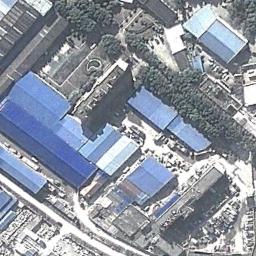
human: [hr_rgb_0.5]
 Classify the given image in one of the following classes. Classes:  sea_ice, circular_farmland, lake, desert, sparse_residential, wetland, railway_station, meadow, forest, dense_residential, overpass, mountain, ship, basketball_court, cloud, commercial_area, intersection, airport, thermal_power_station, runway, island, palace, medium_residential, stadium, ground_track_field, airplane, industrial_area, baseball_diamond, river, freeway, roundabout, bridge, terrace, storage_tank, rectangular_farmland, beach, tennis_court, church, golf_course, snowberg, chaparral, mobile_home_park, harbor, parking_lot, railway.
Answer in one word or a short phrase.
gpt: industrial_area